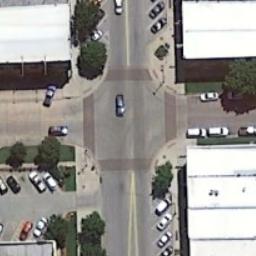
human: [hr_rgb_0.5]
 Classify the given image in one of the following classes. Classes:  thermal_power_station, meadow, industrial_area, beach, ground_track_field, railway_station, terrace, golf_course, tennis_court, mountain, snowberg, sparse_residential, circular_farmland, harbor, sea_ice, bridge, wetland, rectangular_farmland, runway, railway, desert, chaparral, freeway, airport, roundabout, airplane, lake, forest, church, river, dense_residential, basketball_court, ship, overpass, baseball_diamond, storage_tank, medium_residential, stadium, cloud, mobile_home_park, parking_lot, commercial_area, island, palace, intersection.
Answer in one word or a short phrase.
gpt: intersection